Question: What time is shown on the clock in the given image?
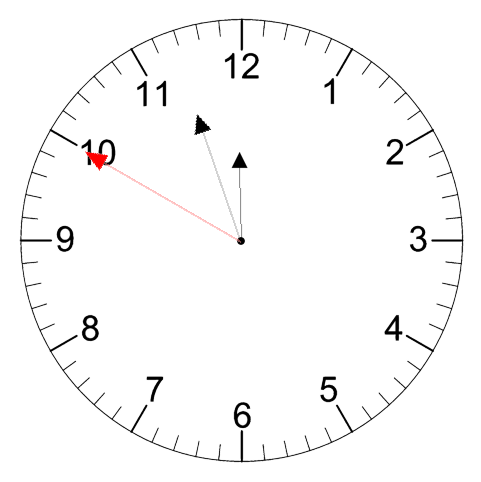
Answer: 11:56:50